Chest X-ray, PA view. Patient: 24 years old, sex F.
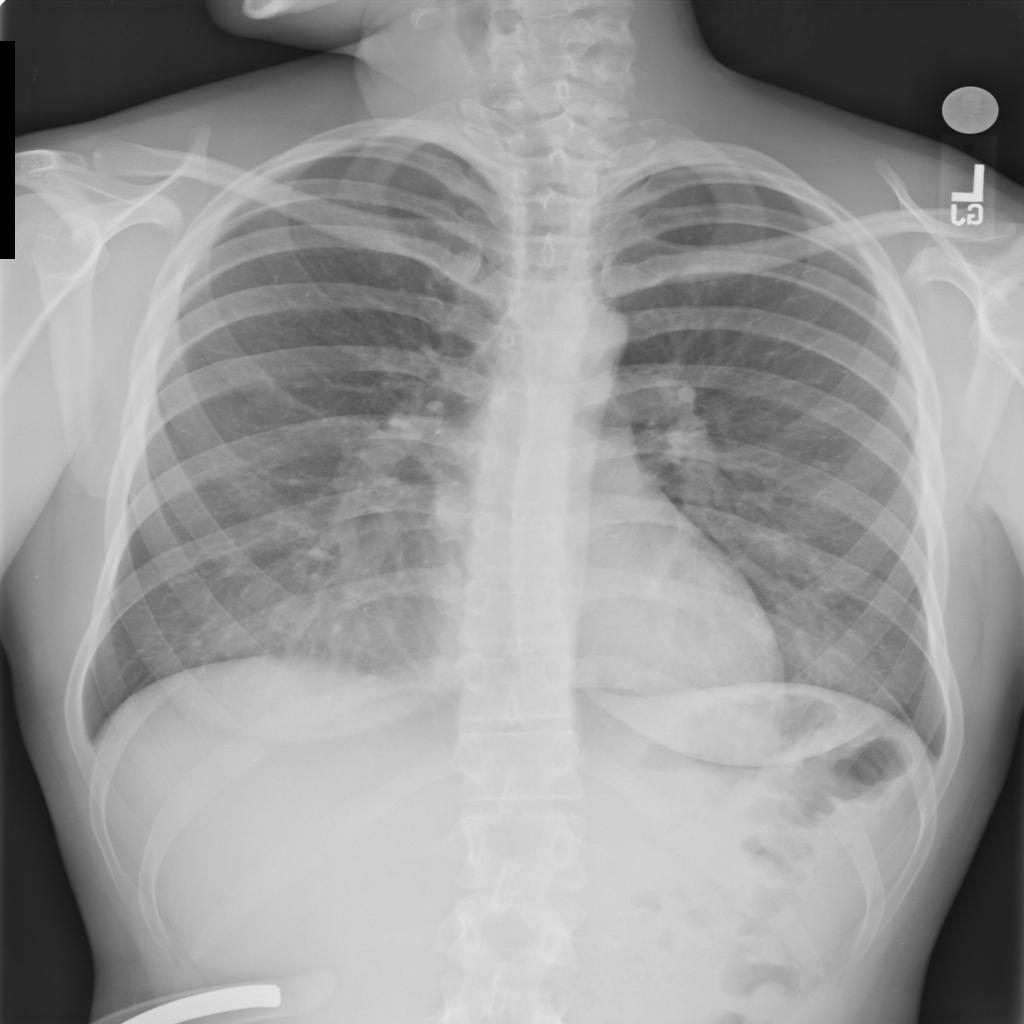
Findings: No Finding